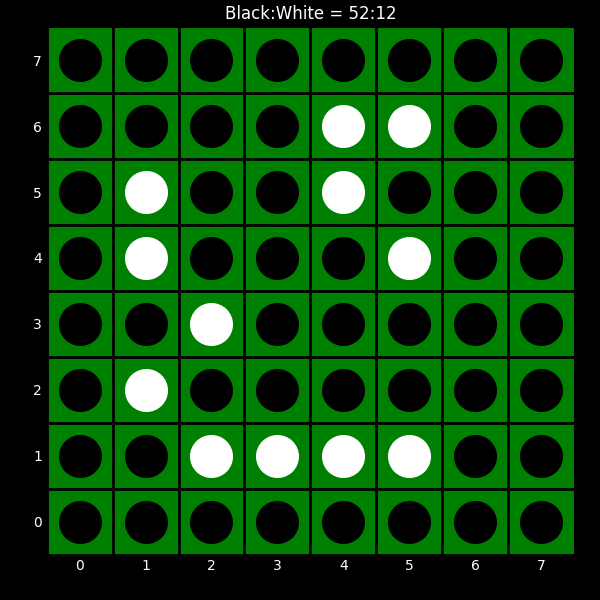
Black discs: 52
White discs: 12